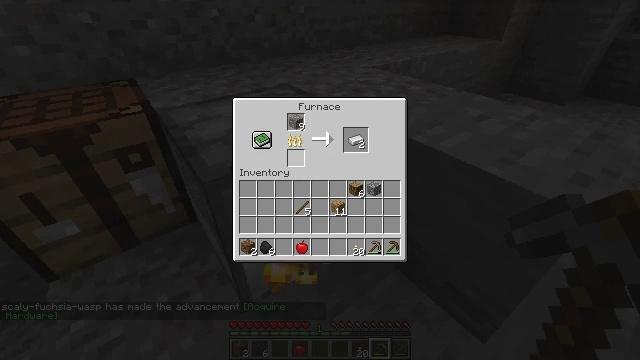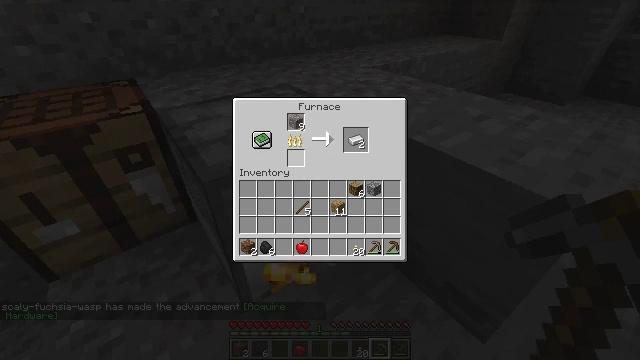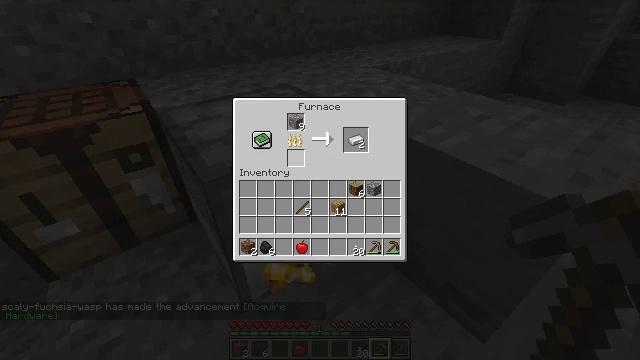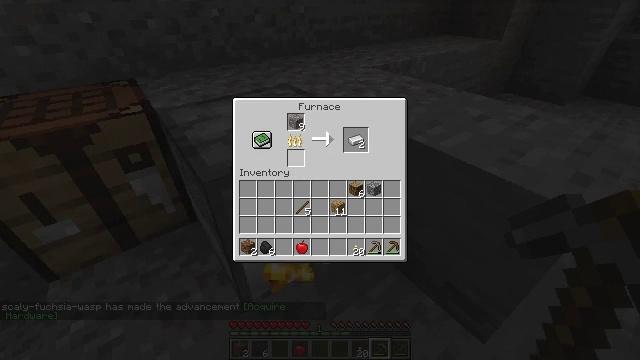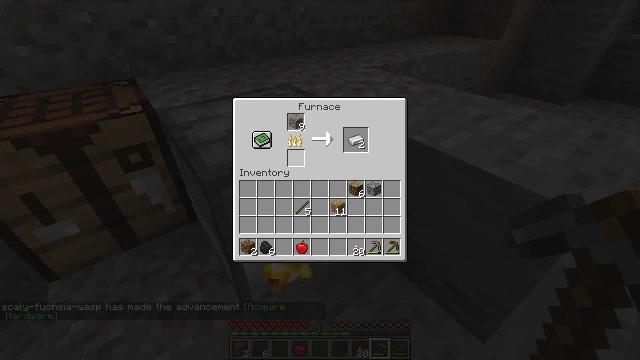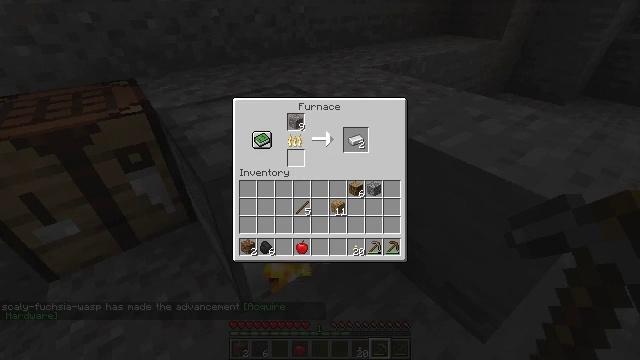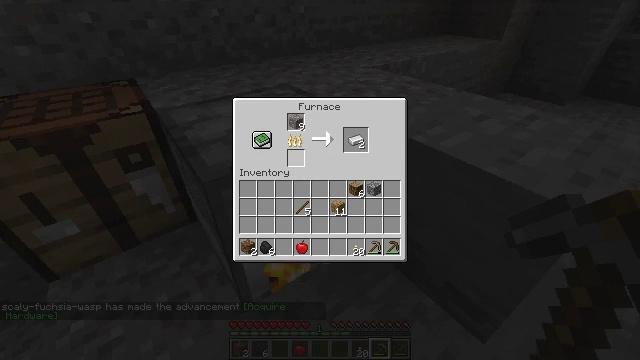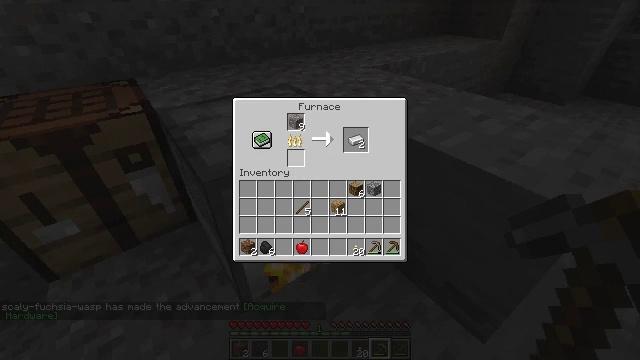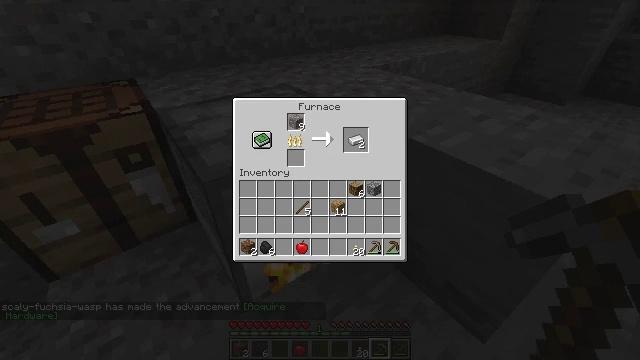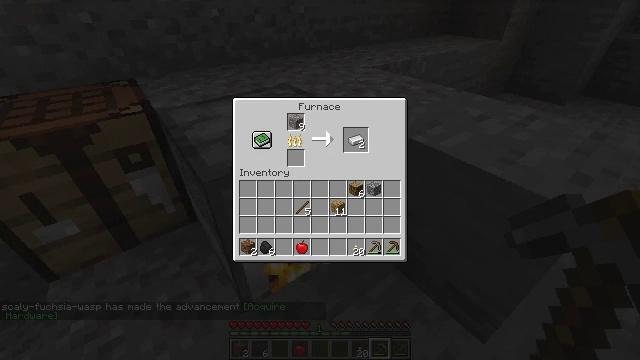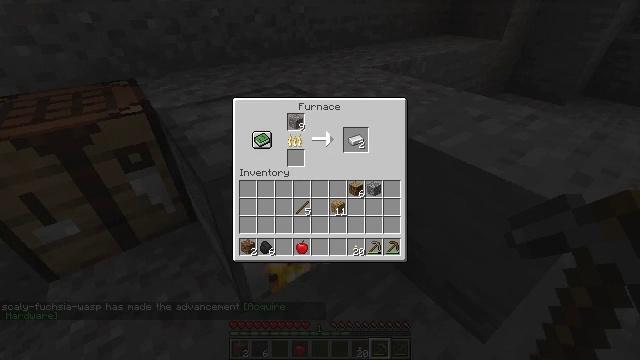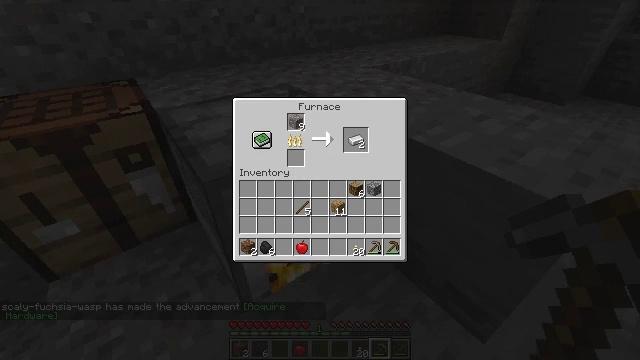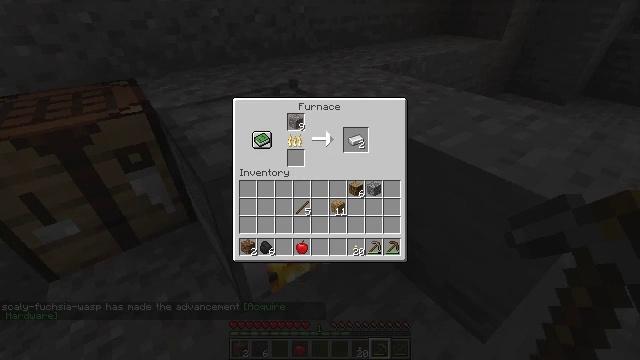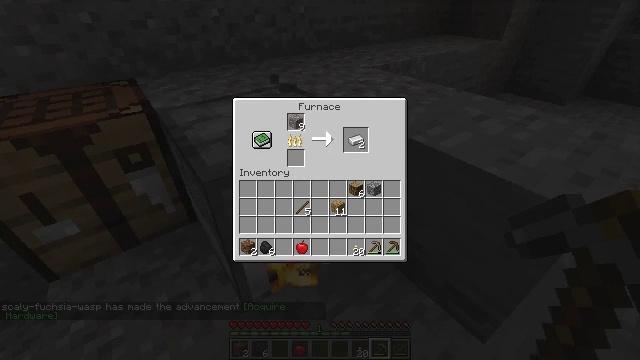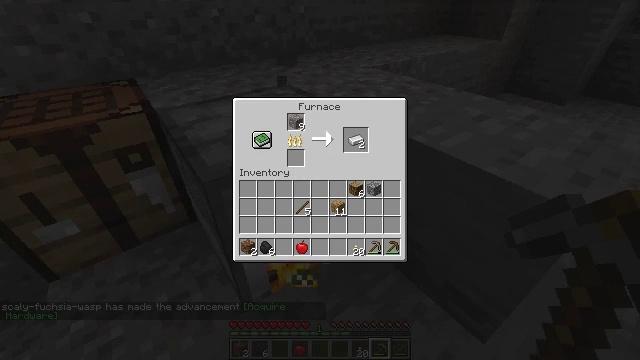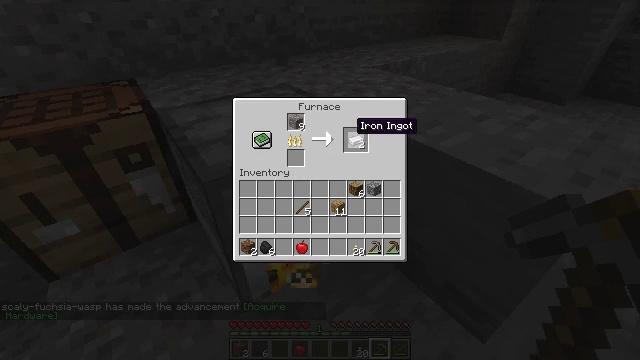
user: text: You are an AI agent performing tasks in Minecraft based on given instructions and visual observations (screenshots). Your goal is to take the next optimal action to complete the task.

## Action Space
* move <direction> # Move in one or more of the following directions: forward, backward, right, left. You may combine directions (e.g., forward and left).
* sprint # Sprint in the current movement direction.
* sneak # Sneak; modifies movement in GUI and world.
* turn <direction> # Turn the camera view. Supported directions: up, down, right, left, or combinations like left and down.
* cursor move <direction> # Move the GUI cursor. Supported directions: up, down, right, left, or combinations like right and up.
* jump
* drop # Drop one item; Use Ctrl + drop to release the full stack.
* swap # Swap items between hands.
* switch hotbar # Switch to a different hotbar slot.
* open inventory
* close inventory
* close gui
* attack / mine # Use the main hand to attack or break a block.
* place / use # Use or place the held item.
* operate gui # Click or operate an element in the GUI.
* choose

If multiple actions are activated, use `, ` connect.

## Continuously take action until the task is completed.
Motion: motion action
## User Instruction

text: Create an iron ingot using iron ore and a furnace.
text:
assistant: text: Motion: sneak
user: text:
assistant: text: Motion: sneak
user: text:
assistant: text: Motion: sneak
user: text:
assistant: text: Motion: sneak
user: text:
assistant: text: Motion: sneak
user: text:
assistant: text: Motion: sneak
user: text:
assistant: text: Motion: sneak
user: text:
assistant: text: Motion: sneak
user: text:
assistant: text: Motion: sneak, cursor move right and up
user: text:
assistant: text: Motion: sneak, cursor move right and up
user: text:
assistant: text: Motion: sneak
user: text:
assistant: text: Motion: sneak
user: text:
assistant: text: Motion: sneak
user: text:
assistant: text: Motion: sneak
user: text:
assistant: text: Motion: sneak
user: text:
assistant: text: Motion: sneak
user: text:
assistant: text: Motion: sneak
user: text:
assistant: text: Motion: sneak
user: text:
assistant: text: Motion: sneak
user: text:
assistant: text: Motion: sneak
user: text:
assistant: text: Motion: sneak
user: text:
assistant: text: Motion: sneak
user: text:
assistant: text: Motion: sneak
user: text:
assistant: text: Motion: sneak
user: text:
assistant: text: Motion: sneak
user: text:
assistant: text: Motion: sneak
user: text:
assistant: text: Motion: sneak
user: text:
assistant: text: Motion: sneak
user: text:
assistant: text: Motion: sneak
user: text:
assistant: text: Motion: sneak